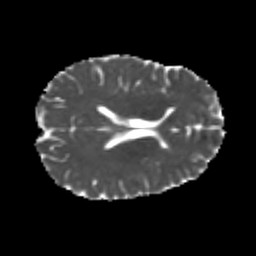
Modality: MD
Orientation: axial
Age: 20
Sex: male
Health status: healthy
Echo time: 0.074 s